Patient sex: M
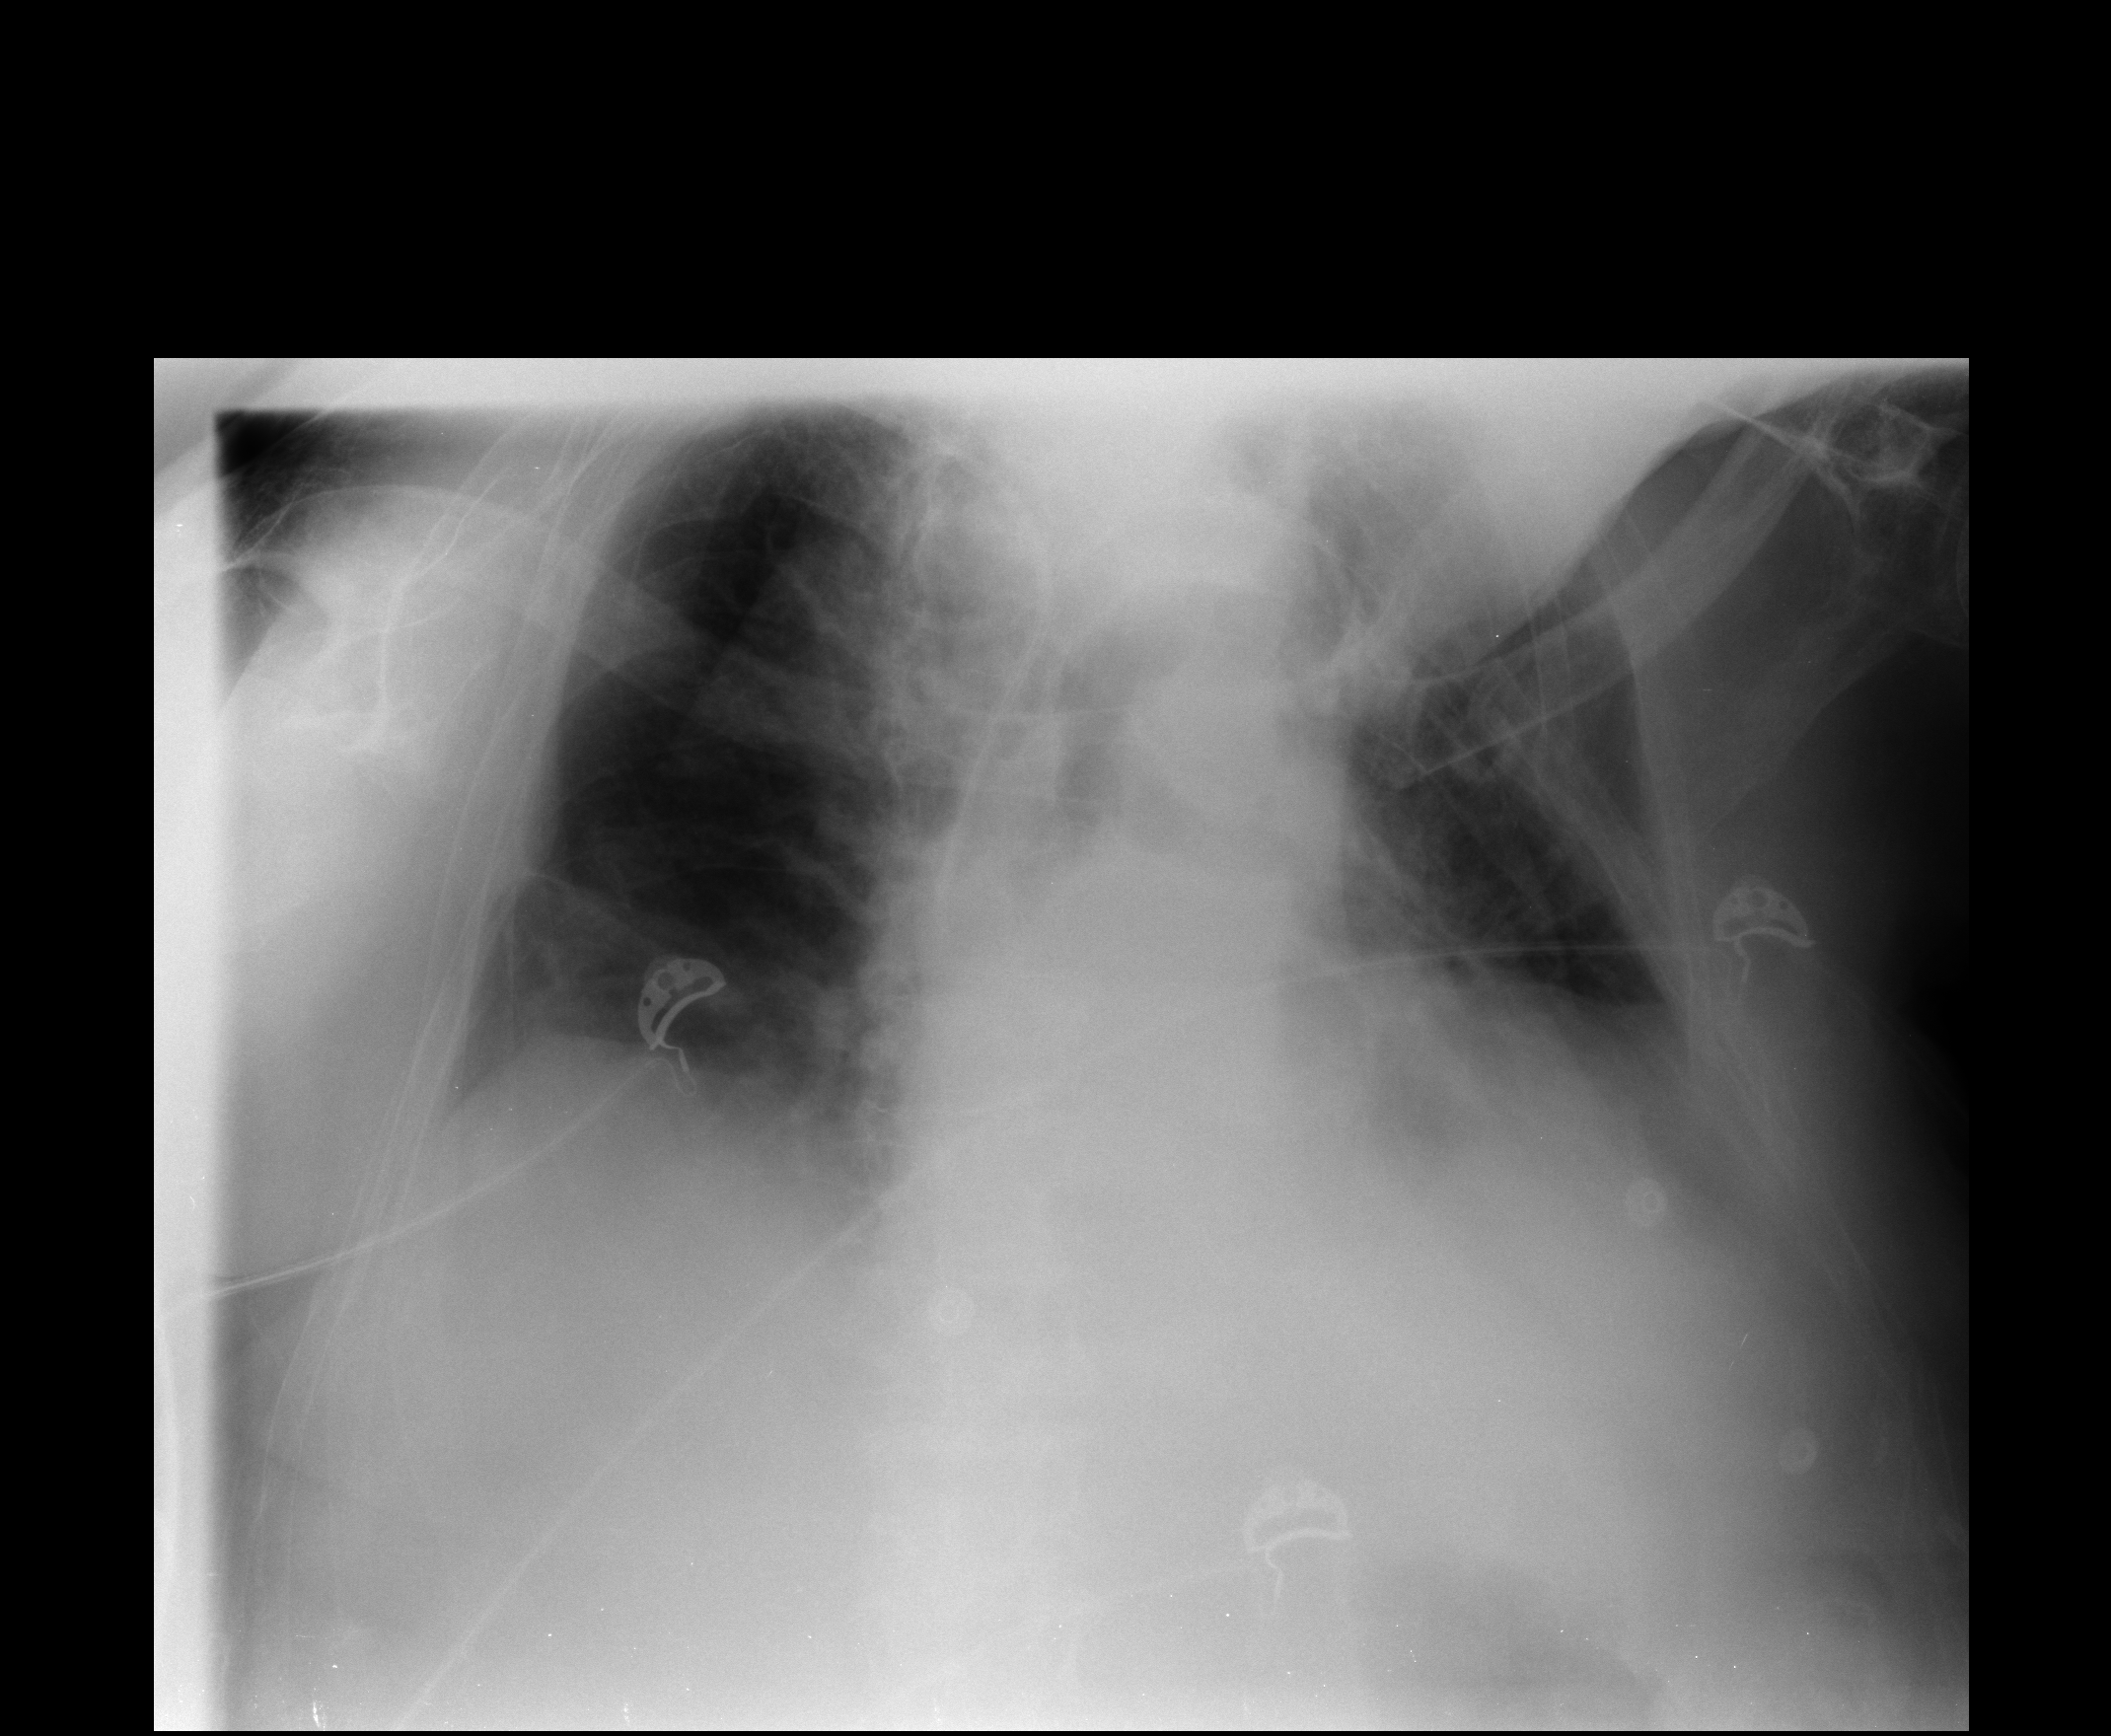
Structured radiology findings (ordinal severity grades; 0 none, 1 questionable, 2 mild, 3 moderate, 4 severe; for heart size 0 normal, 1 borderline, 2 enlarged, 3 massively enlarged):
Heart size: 1
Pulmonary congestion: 0
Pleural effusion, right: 1
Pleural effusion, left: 2
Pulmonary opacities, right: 0
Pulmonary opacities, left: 0
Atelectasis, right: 1
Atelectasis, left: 2